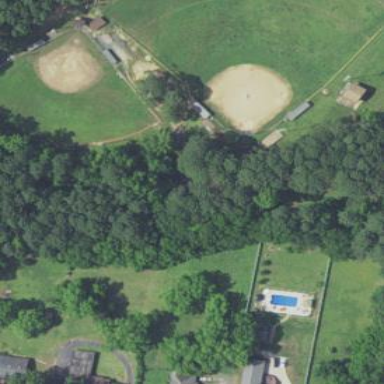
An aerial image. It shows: Softball pitch for leisure land activities.